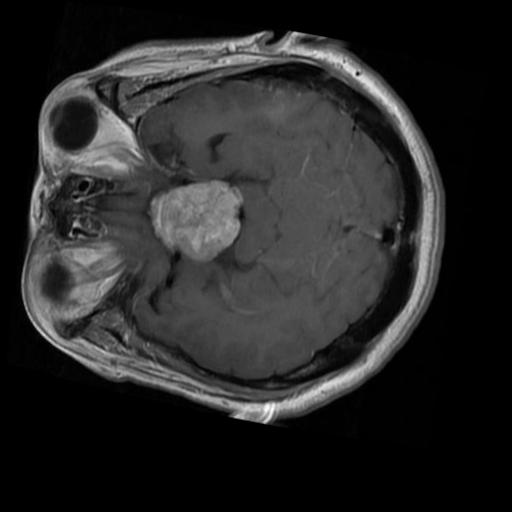
Label: brain_tumor